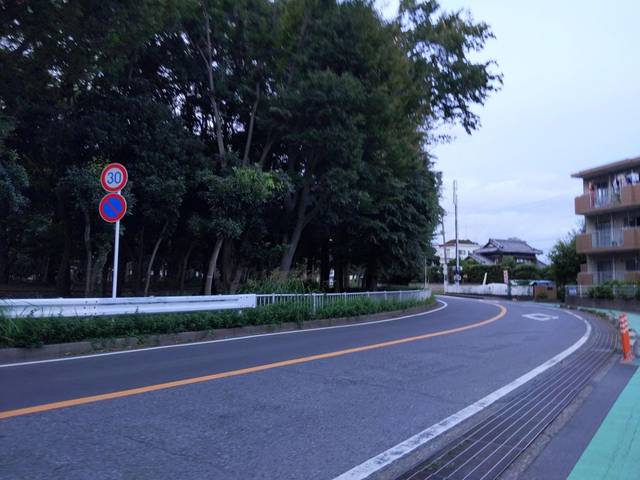
Region: Japan
Coordinates: 35.72, 139.976